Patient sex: M
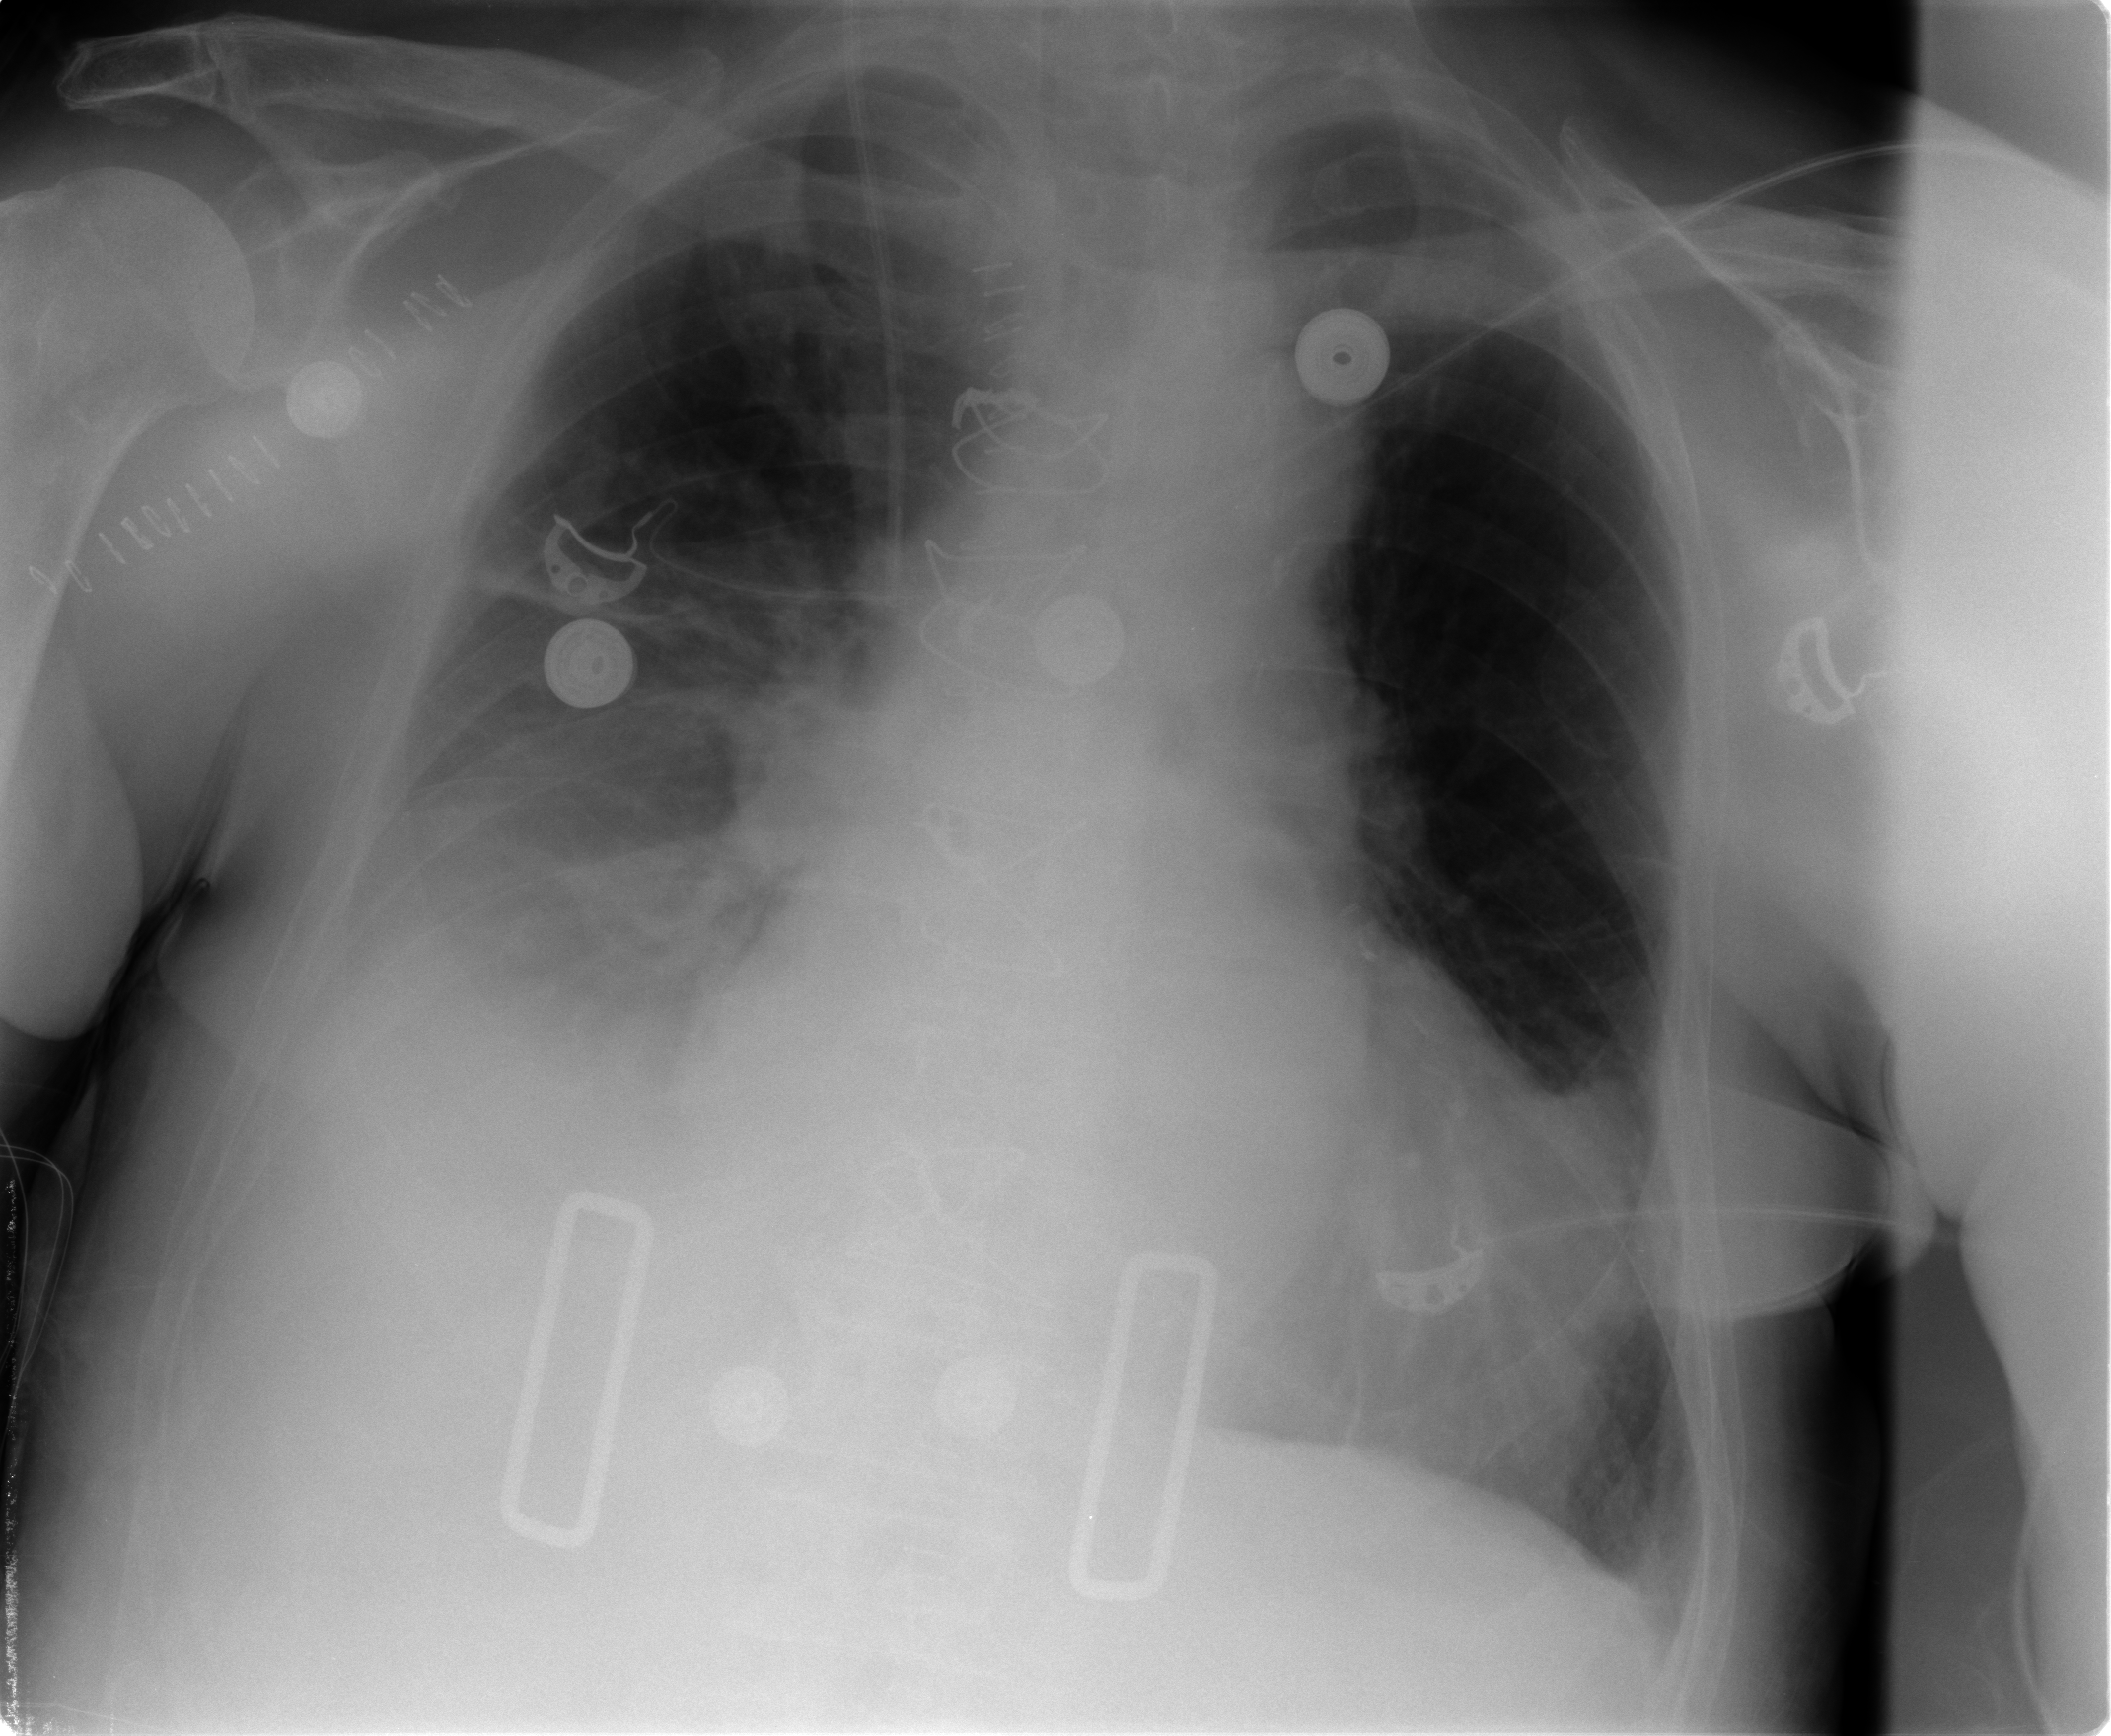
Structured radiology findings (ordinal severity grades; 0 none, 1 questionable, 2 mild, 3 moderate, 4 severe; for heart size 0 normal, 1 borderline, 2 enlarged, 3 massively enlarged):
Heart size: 2
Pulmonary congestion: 0
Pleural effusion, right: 2
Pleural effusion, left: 0
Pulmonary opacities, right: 2
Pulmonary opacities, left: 0
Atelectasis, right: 3
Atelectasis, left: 2